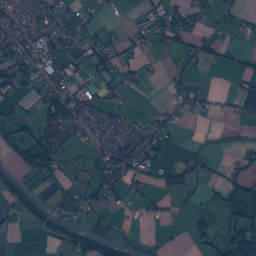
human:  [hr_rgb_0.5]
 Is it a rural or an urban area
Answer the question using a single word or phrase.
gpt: urban

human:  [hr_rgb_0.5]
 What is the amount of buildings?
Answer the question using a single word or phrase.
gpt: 2359

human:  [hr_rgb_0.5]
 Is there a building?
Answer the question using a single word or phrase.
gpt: yes

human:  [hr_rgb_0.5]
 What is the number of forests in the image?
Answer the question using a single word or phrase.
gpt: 143

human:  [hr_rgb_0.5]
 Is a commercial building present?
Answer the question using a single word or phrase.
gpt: yes

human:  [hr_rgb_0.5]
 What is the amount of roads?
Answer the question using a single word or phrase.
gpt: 330

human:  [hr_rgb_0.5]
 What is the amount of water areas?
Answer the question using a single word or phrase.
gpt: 48

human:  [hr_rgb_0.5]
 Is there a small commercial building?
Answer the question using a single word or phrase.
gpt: yes

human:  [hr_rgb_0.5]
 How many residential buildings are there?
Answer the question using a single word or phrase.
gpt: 2314

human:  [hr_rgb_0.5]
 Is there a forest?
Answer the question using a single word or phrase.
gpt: yes

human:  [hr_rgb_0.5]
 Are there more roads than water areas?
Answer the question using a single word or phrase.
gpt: yes

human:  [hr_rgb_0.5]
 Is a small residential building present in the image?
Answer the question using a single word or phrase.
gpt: yes

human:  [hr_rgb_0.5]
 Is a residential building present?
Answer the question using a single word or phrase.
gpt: yes

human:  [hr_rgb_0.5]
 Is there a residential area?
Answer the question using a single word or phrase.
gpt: yes

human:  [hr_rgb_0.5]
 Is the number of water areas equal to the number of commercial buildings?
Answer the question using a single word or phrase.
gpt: no

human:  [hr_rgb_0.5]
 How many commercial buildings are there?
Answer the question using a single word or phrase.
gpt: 29

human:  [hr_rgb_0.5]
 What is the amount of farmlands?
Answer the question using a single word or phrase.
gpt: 92

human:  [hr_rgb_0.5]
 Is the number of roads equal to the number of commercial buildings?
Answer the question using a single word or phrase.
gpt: no

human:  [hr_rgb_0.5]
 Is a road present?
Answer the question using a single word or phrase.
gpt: yes

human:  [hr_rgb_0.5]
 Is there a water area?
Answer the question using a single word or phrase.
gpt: yes

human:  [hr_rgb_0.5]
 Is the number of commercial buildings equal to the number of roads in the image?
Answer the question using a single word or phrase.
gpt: no

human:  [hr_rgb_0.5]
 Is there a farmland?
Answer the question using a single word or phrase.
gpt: yes

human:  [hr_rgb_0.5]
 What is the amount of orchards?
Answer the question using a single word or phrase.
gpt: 17

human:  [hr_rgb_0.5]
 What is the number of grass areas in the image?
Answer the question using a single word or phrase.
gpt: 231

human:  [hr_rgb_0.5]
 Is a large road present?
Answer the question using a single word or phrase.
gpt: no

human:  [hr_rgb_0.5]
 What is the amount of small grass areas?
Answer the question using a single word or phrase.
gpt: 33

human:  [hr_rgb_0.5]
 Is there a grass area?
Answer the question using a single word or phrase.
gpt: yes

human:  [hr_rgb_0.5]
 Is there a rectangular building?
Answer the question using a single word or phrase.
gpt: yes

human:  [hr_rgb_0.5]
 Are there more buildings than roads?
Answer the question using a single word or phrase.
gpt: yes

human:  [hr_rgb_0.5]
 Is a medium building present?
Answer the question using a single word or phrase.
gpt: yes

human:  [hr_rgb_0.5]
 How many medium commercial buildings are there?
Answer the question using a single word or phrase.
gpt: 3

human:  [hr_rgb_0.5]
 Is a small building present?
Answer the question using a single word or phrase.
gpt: yes

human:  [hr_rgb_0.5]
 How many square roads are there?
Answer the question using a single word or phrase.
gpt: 0

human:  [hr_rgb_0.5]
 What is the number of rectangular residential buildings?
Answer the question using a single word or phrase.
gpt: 1137

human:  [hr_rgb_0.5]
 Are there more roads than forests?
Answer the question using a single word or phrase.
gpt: yes

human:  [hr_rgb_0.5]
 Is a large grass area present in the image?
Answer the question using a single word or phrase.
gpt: yes

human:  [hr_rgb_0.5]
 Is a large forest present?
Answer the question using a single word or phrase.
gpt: yes

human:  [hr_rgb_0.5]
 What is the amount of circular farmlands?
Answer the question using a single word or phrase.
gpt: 0

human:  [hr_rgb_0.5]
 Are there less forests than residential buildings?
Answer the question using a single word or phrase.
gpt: yes

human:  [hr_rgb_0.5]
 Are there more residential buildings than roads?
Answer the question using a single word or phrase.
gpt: yes

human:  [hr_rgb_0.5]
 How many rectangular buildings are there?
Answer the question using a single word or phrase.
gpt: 1155

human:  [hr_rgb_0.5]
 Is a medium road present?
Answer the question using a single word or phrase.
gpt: no

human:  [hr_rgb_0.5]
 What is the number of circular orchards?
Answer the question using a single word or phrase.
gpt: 0

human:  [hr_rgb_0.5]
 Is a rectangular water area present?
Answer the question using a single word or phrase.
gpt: yes

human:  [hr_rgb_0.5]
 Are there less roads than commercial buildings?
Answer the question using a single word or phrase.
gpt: no

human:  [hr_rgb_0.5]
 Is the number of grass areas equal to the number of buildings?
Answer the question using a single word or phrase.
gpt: no

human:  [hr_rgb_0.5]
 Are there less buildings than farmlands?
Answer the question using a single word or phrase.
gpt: no

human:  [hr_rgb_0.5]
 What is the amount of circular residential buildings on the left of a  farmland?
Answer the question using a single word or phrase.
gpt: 2

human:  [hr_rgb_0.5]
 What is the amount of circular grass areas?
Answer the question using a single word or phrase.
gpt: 0

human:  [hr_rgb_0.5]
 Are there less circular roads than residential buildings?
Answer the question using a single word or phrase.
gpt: yes

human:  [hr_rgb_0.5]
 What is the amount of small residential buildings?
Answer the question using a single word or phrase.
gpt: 2297

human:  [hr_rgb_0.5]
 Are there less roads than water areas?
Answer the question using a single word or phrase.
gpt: no

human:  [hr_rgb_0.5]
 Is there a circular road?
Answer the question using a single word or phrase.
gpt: no

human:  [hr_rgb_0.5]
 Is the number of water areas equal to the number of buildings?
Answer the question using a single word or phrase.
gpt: no

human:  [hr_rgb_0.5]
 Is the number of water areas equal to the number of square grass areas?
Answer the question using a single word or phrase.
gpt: no

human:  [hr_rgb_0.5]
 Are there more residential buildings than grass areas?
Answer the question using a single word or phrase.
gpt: yes

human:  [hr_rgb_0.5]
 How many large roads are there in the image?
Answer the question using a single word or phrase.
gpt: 0

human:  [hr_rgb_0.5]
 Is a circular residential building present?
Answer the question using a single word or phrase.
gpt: yes

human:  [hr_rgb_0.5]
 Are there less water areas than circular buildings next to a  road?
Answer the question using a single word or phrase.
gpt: no

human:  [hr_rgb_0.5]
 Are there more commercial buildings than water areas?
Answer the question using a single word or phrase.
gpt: no

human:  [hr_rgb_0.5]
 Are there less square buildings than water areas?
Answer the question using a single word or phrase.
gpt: yes

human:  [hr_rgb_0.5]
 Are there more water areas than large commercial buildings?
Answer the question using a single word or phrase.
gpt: yes

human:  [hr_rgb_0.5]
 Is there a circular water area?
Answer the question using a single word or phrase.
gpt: yes

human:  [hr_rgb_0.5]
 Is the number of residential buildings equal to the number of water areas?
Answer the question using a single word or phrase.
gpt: no